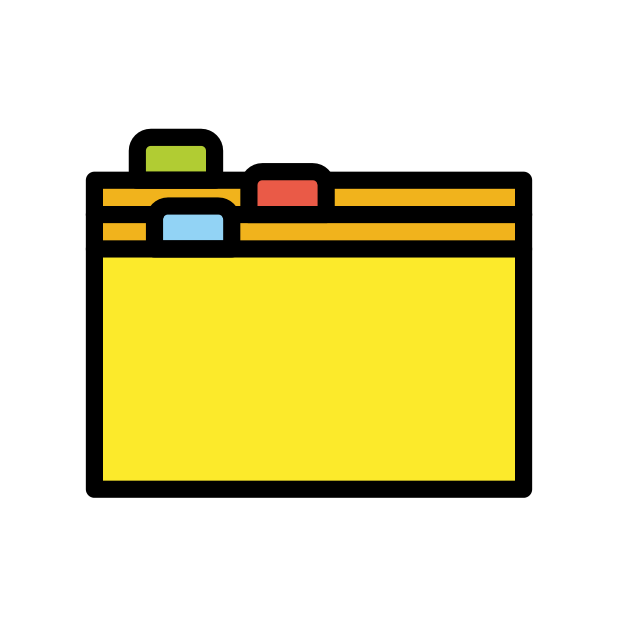
Emoji: 🗂
Name: card index dividers
Unicode: 0x1f5c2